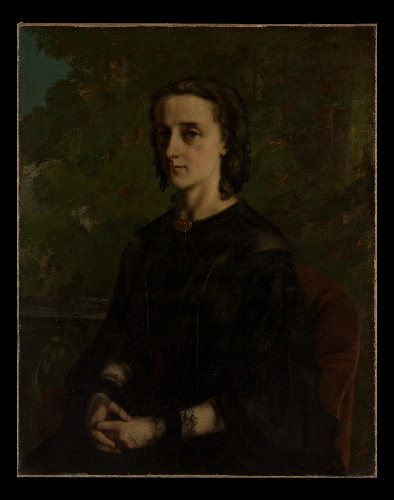
Title: Madame Frederic Breyer (Fanny Hélène Van Bruyssel, 1830–1894)
Artist: Gustave Courbet
Artist bio: French, Ornans 1819–1877 La Tour-de-Peilz
Date: 1858
Object type: Painting
Classification: Paintings
Medium: Oil on canvas
Dimensions: 36 x 28 5/8 in. (91.4 x 72.7 cm)
Department: European Paintings
Credit line: H. O. Havemeyer Collection, Bequest of Mrs. H. O. Havemeyer, 1929
Accession year: 1929
Repository: Metropolitan Museum of Art, New York, NY
Tags: Portraits|Women